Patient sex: M
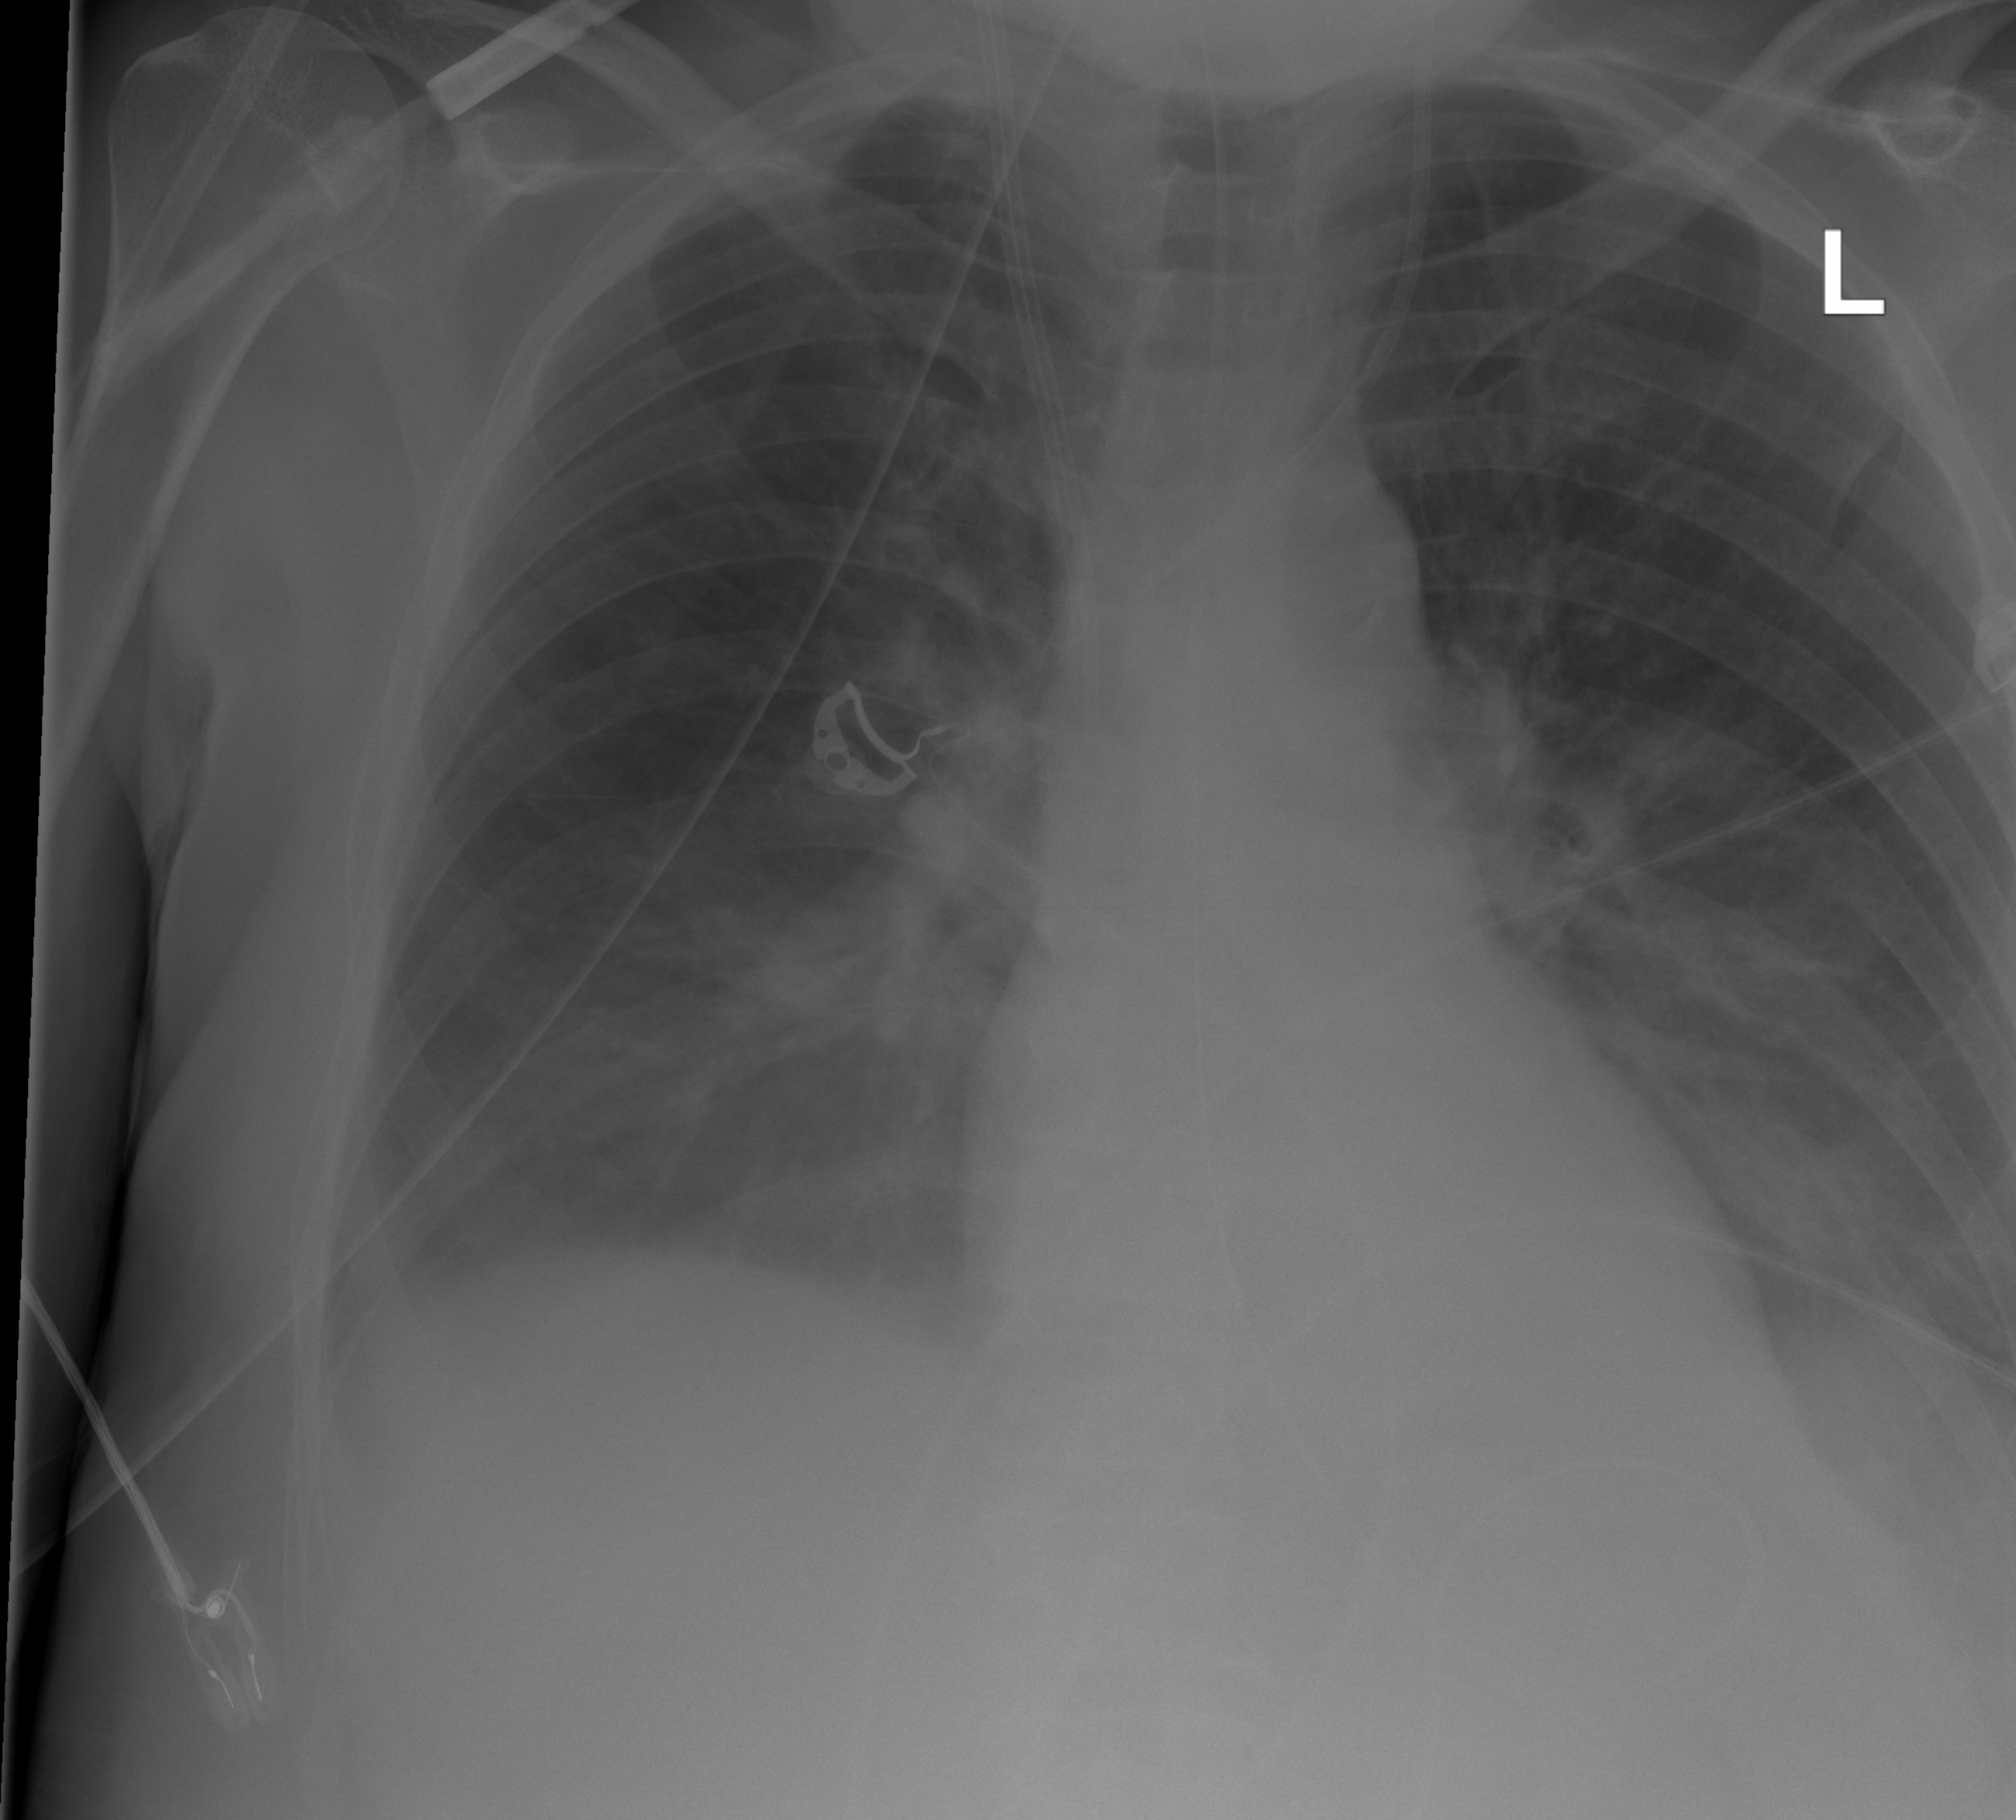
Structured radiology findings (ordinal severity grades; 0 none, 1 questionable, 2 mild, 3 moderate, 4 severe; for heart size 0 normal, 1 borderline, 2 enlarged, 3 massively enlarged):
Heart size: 1
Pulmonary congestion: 2
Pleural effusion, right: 2
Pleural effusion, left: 2
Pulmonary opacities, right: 0
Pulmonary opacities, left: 0
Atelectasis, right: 0
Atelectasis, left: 0